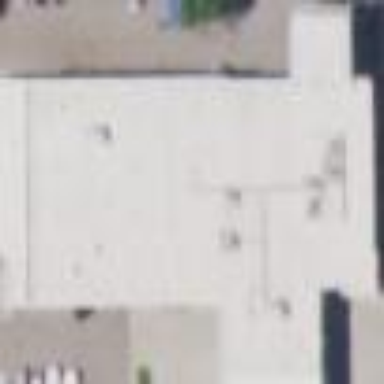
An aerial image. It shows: Building housing car shop.